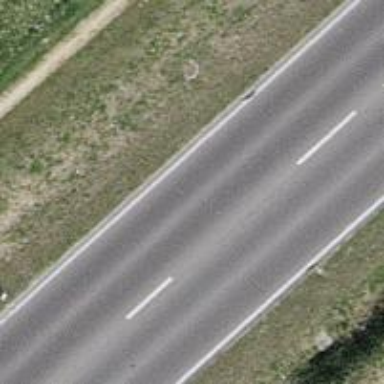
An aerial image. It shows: Asphalt road classified as primary highway.